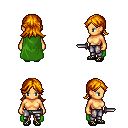
a pixel art fantasy rpg character, female body template, human, tanned skin, green cape, metal pants, dark blonde loose hair, ghillies, dagger, four views (front, back, left, right), 2x2 character sprite sheet, small pixel art, hard edges, no anti-aliasing